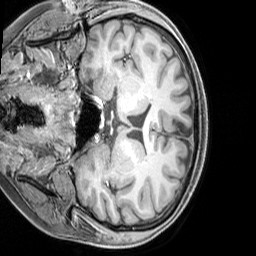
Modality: T1w
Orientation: coronal
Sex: female
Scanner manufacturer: siemens
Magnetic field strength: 3 T
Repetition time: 2.3 s
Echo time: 0.00226 s